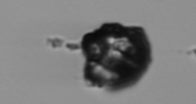
Label: Delphineis